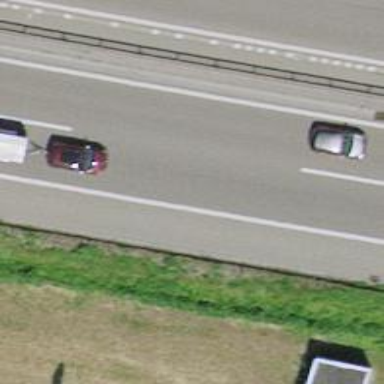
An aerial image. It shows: Motorway.